Question: I have a div with height of 192px. I want to truncate text within div and want to show '...' in the end. now due to large text, button is clipping as shown in the snapshot.
This happens when I add html tags in it.

Can anyone help?
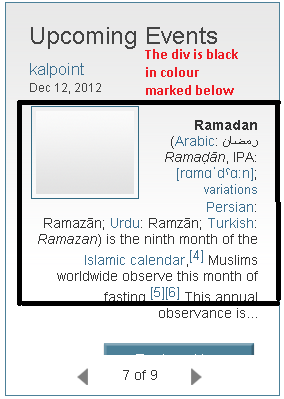
Answer: Try the following CSS:
'''
text-overflow: ellipsis;
overflow: hidden;
whitespace: no-wrap;
'''
This only works for single lines. For multiple lines you need <URL>.